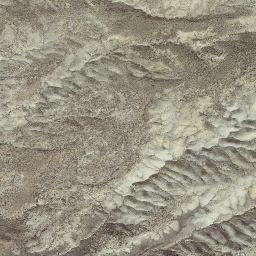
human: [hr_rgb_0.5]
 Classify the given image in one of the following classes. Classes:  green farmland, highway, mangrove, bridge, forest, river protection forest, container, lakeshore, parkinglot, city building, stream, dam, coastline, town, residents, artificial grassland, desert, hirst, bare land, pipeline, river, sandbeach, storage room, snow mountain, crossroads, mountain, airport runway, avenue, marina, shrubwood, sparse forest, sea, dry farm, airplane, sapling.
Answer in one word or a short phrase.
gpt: mountain